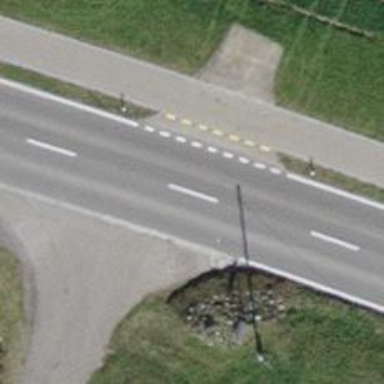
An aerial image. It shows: Cycleway.